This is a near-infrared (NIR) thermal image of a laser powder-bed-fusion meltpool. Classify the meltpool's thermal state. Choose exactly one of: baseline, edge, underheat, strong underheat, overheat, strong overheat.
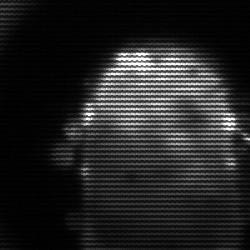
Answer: baseline